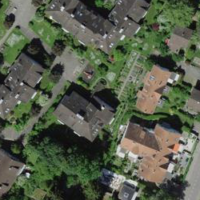
EUNIS habitat code: 55
Species observed at this site:
Fritillaria meleagris